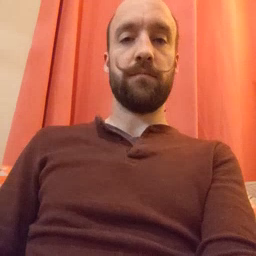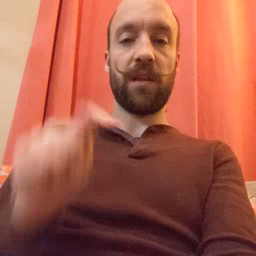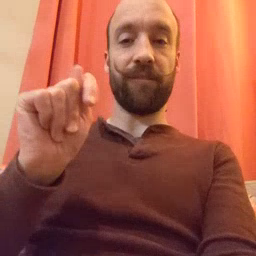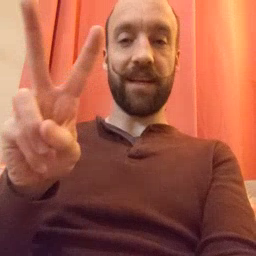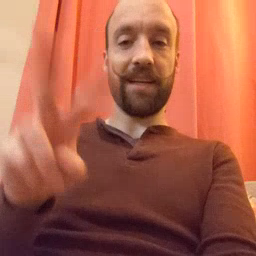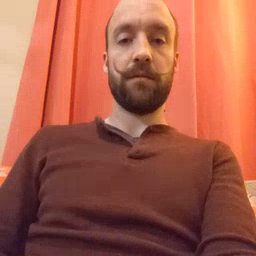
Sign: TV